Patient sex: F
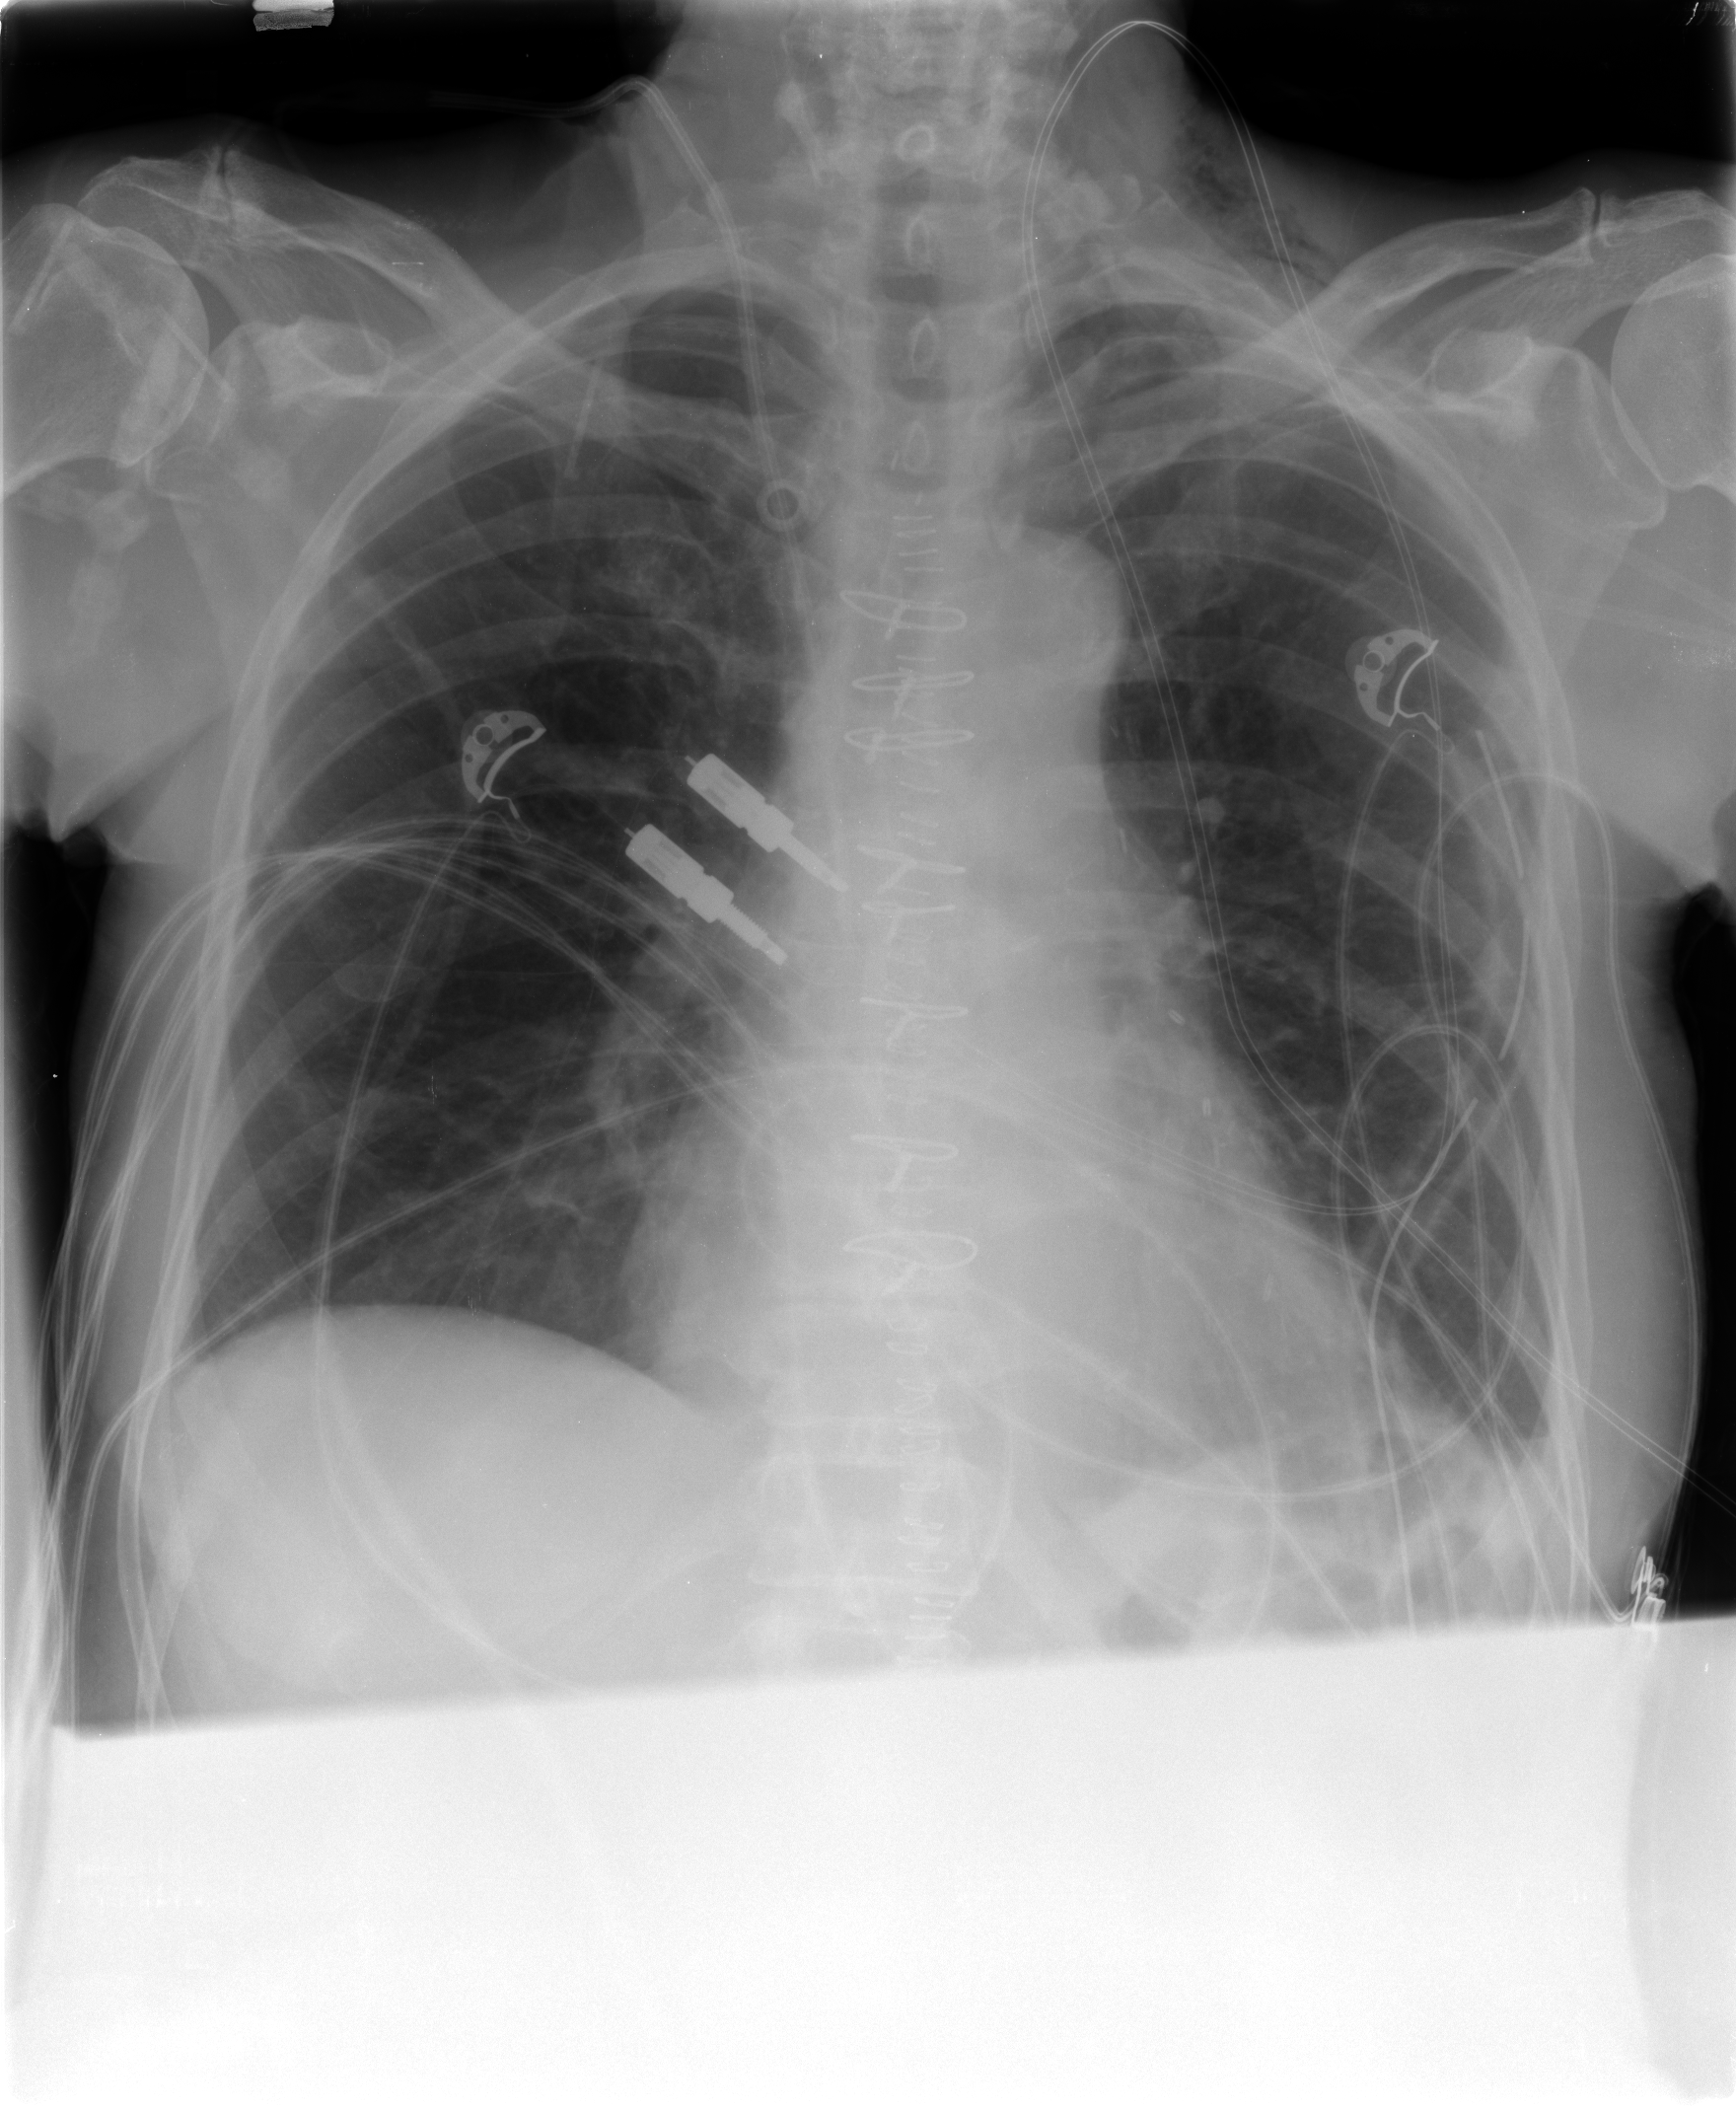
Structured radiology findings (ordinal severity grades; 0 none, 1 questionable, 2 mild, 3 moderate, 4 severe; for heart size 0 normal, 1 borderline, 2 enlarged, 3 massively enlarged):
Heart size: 0
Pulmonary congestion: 1
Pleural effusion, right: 0
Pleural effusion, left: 1
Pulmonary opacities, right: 0
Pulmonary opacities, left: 0
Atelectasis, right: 1
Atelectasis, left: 2